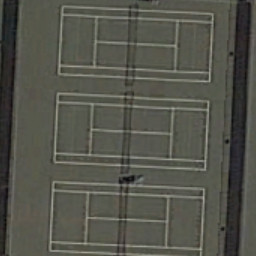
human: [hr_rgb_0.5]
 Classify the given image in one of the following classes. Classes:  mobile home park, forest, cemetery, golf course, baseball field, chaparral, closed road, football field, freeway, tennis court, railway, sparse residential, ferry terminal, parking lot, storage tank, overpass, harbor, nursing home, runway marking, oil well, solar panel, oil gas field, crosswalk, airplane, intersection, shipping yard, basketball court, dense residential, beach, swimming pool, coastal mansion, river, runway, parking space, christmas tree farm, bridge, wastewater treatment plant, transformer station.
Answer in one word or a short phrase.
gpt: tennis court